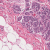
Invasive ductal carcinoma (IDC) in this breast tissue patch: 0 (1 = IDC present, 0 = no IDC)